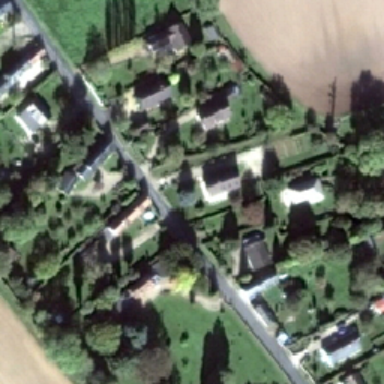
Between the two bare grounds there is a house lying on the road .